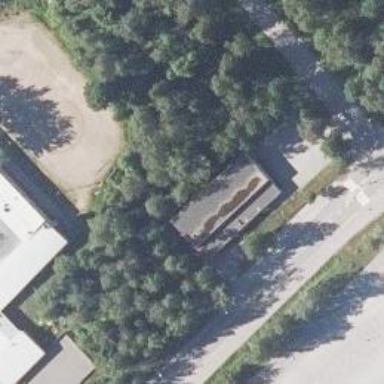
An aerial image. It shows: Fitness center located in leisure land.